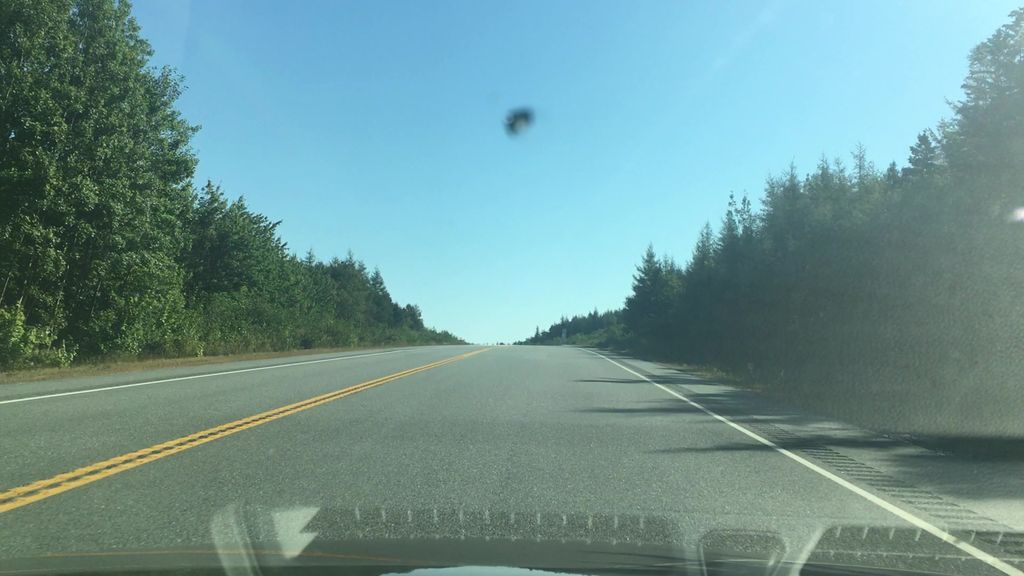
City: halifax